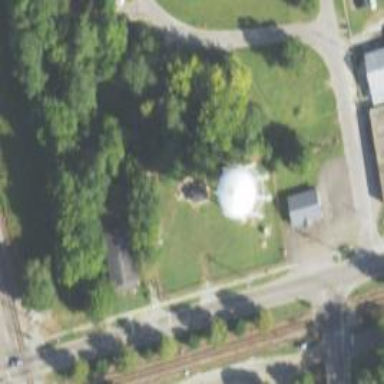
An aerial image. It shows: Water tower that is man-made.